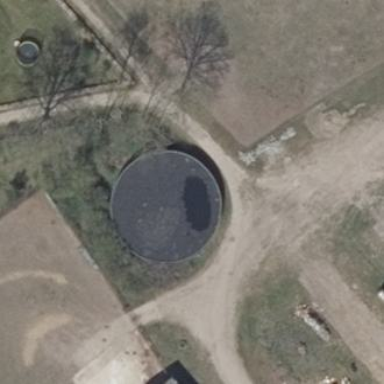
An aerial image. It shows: Building with storage tank.